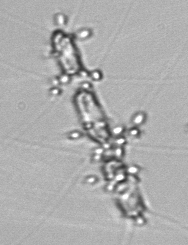
Label: Chaetoceros_didymus_TAG_external_flagellate